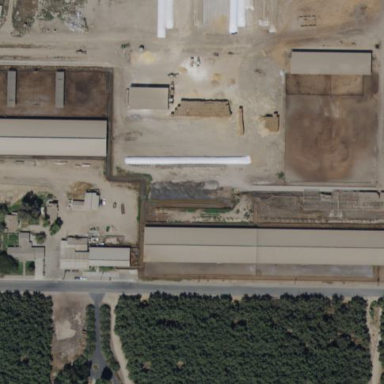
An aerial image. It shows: Farmyard area.